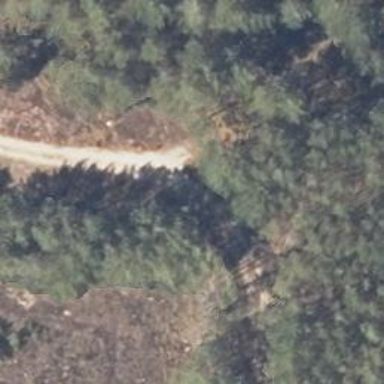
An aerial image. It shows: Track road with grade3 tracktype.